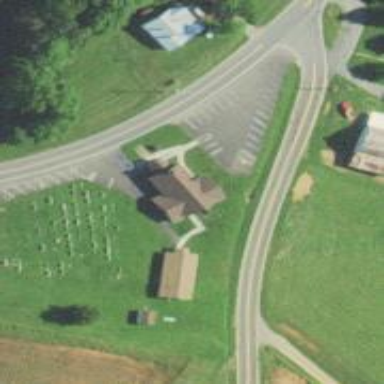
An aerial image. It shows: Place of worship.